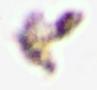
Label: Detritus